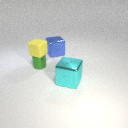
large blue metal cube behind large cyan metal cube